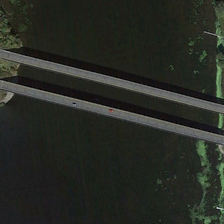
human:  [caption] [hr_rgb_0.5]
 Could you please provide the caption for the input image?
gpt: two parallel bridges are over a dark green river .

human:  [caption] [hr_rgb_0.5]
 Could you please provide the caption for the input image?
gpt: two parallel bridges are over a dark green river .

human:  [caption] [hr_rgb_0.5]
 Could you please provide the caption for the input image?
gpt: two parallel bridges are over a dark green river .

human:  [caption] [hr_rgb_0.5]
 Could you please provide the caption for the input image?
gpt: two parallel bridges are over a dark green river .

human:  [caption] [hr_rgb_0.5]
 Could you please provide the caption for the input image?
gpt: two parallel bridges are over a dark green river .